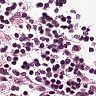
Metastatic tissue present: no